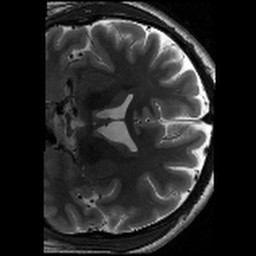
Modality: T2w
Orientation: coronal
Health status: healthy
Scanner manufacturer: siemens
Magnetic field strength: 3 T
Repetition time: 8.02 s
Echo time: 0.08 s